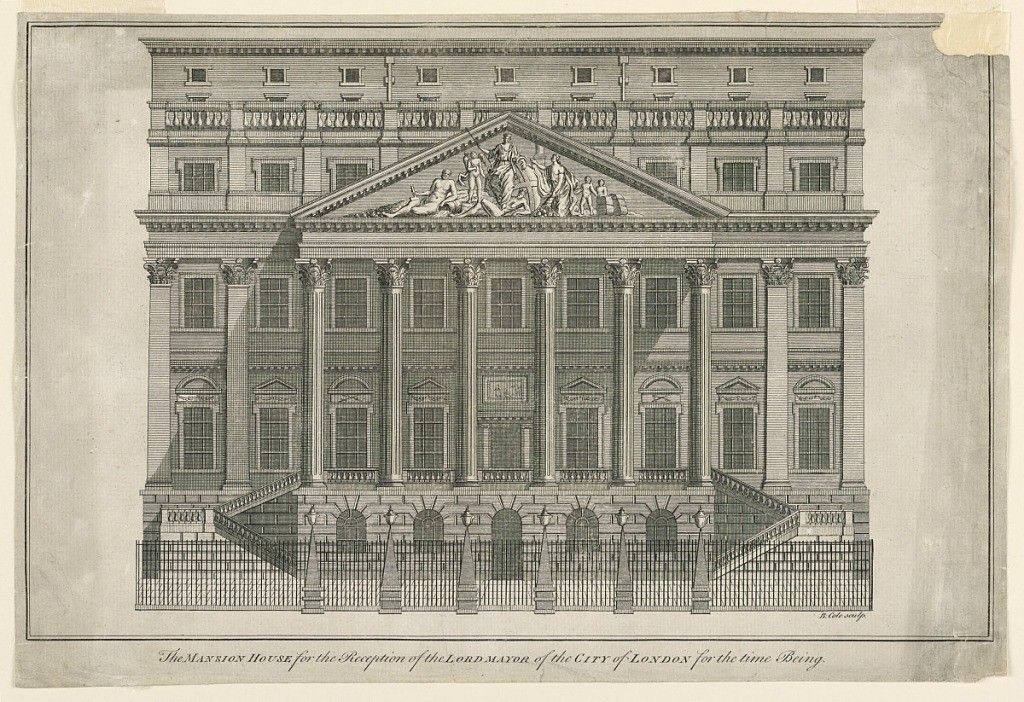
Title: The Mansion House, London
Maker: Benjamin Cole, British, active ca. 1748 - 1775, died 1783
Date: ca. 1745
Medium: Engraving on paper
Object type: Print
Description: Principal elevation of the Mansion House, official residence of the Lord Mayor of London. Inscribed lower right marging: "B. Cole Sculps."; below: "The MANSION HOUSE for the Reception of the LORD MAYOR of the CITY of LONDON for the time Being."